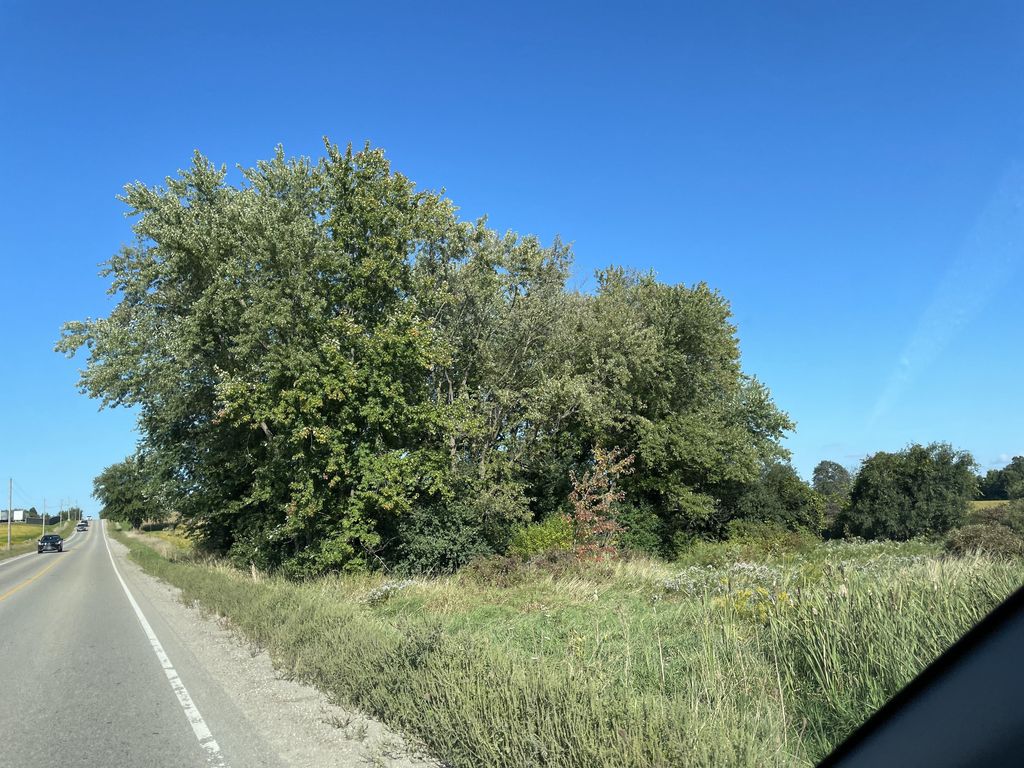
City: kitchener-waterloo